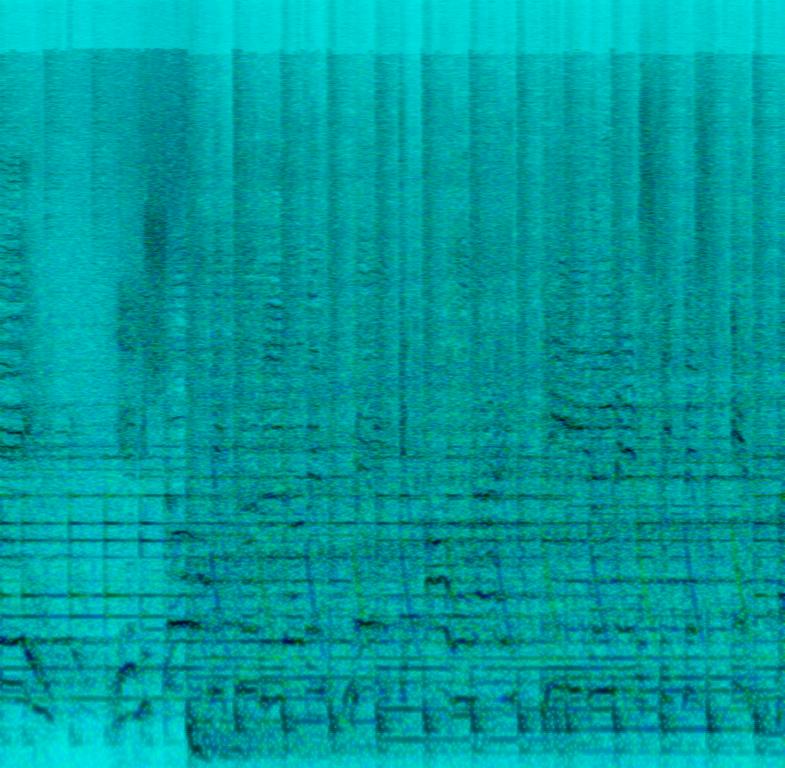
The low quality recording features an electro pop song that consists of an echoing passionate male vocal singing over groovy synth keys chord progression, punchy snare hits, followed by snare roll, wide laser synths and reversed crash riser. It sounds exciting and energetic - like a build up section of the song.